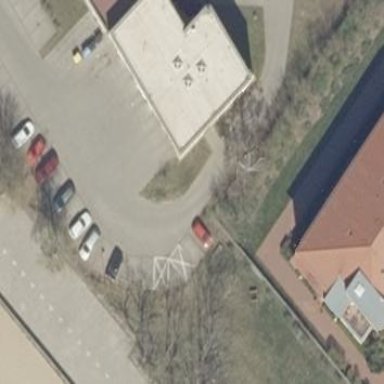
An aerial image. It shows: Ambulance station building.